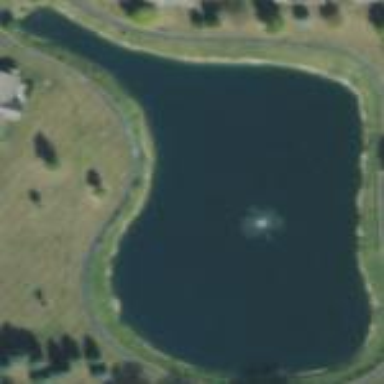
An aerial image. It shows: Serene pond surrounded by nature.